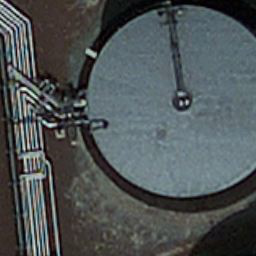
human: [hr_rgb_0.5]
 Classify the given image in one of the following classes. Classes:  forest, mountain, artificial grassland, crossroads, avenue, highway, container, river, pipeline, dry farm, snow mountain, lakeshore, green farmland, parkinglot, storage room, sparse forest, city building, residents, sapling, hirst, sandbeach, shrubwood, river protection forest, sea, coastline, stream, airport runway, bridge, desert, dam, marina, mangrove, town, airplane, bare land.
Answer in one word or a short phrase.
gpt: storage room